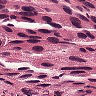
Metastatic tissue present: yes